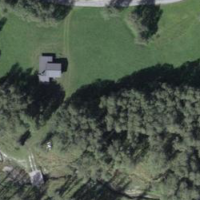
EUNIS habitat code: 43
Species observed at this site:
Geum rivale